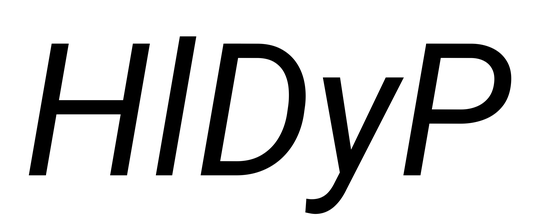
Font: Roboto-Italic_Italic